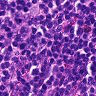
Metastatic tissue present: no